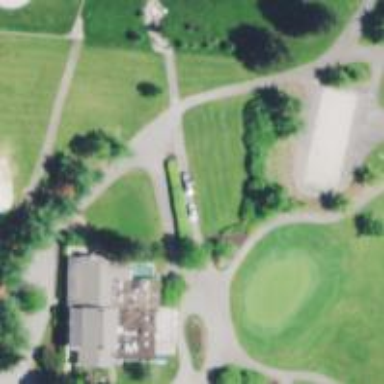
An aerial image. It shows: Pathway for golfing.